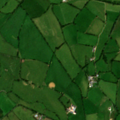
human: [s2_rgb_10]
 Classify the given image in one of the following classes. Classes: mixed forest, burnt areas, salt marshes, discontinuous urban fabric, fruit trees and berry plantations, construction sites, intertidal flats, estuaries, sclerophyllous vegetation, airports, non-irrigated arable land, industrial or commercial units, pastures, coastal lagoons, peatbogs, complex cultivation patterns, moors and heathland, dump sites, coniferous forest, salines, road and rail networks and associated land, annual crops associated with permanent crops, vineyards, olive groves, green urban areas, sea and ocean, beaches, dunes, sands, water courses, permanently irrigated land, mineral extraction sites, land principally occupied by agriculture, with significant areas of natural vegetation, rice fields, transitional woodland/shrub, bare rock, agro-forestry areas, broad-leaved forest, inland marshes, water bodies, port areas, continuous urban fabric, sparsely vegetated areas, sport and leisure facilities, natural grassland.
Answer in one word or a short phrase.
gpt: pastures